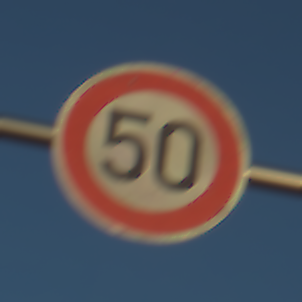
Verkehrszeichen: Geschwindigkeit50
Umgebung: Outdoor, RoadRail
Tageszeit: SunriseSunset
Wetter: Clear
Licht: Natural
Jahreszeit: NotSpecified
Kontrast: HighContrast